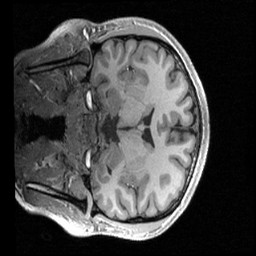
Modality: T1w
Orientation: coronal
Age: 21
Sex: female
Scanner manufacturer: siemens
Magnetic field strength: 3 T
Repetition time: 2.4 s
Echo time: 0.00224 s